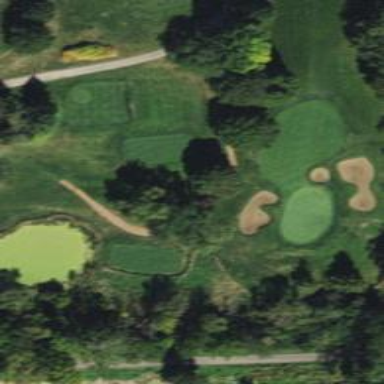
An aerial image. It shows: Path for both road and golf.